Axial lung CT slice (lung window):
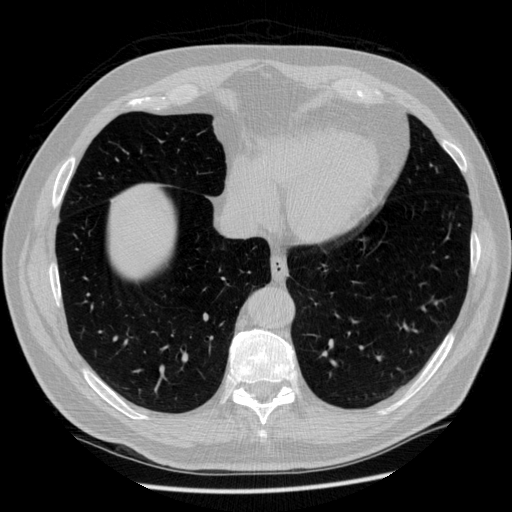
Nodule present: no